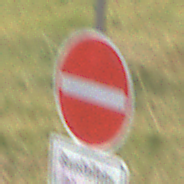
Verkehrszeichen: VerbotDerEinfahrt
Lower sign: SonstigeFahrzeugePersonengruppenFrei1
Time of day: MorningAfternoon
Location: Outdoor (Nature)
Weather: Overcast
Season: NotSpecified
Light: Natural